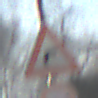
Verkehrszeichen: KurveRechts
Zusatzzeichen unten: Ueberholverbot
Umgebung: Outdoor, Suburban
Tageszeit: MorningAfternoon
Wetter: PartlyCloudy
Licht: Natural
Jahreszeit: NotSpecified
Kontrast: HighContrast